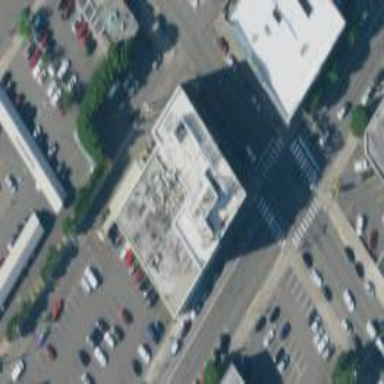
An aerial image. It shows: Office building with flat roof.